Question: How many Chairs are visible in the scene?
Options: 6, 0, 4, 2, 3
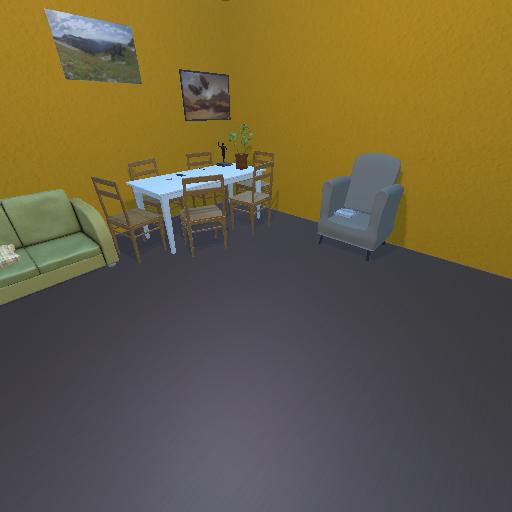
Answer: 6